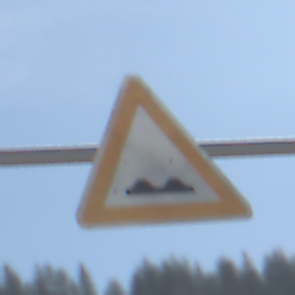
Verkehrszeichen: UnebeneFahrbahn
Umgebung: Outdoor, Nature
Tageszeit: Midday
Wetter: PartlyCloudy
Licht: Natural
Jahreszeit: NotSpecified
Kontrast: HighContrast